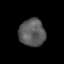
Tissue: skin
Cell type: T cells
Senescence score: 0.2841
Nuclear area (px): 709
Mean DAPI intensity: 90.532